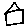
Label: house